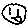
Label: smiley face